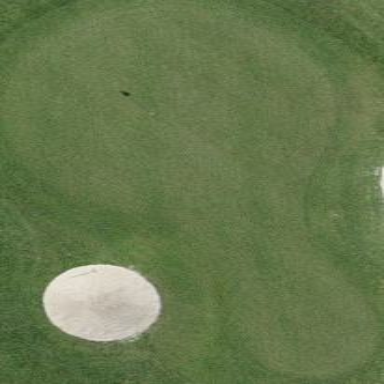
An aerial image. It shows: Golf green.